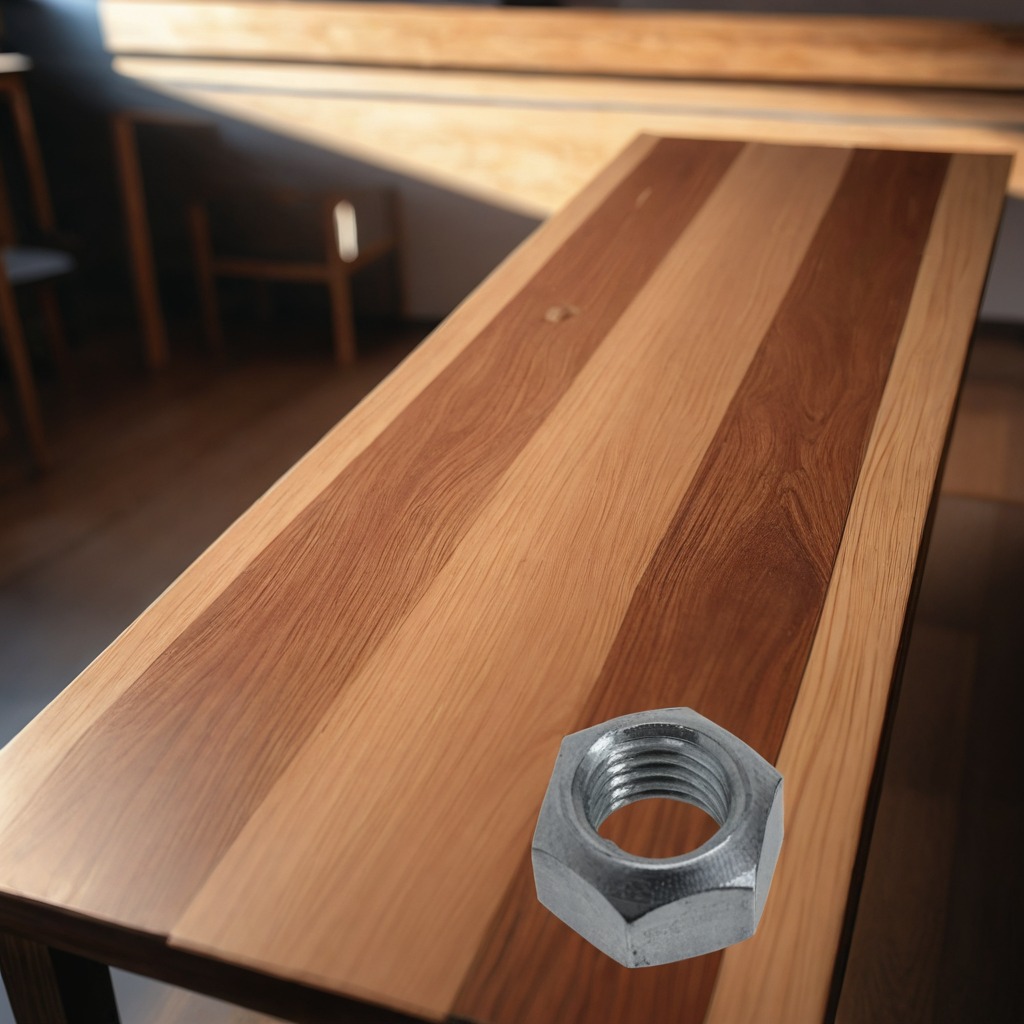
A metal nut is lying on the wooden table in a carpentry studio.